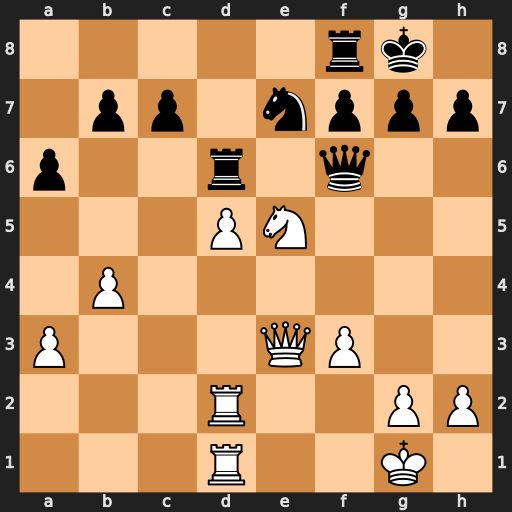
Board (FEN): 5rk1/1pp1nppp/p2r1q2/3PN3/1P6/P3QP2/3R2PP/3R2K1
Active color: w
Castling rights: -
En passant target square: -
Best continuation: Ng4 Qh4 g3